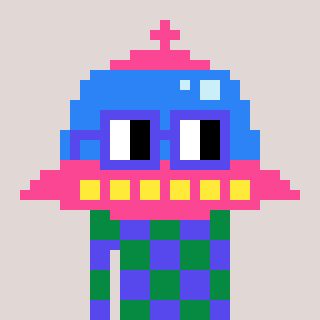
a pixel art character with square blue glasses, a ufo-shaped head and a computerblue-colored body on a warm background